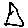
Label: triangle